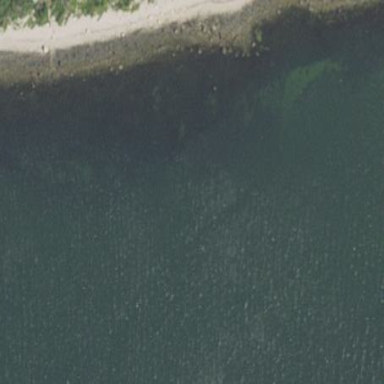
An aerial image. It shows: Rocky area affected by tidal movements.